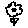
Label: flower